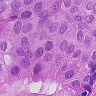
Metastatic tissue present: yes